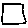
Label: square